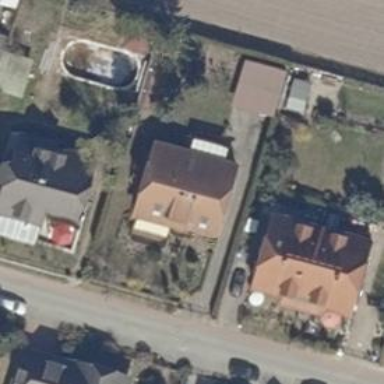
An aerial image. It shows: Detached building with half-hipped roof shape.